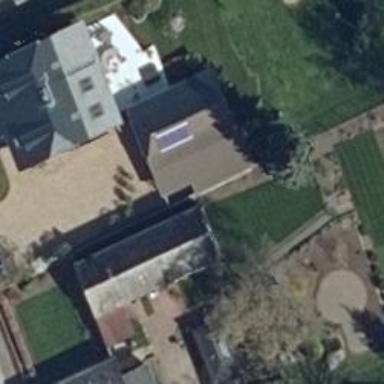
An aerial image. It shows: Building with hipped roof.